Question: It was working fine yesterday but when I open my project in this morning, it showed me "Failed to complete tunnel connection". The project was created using expo and it is a fresh project (I haven't code anything at all). I have tried restarting and reopening the project several times but no luck. I'm using Manjaro Linux

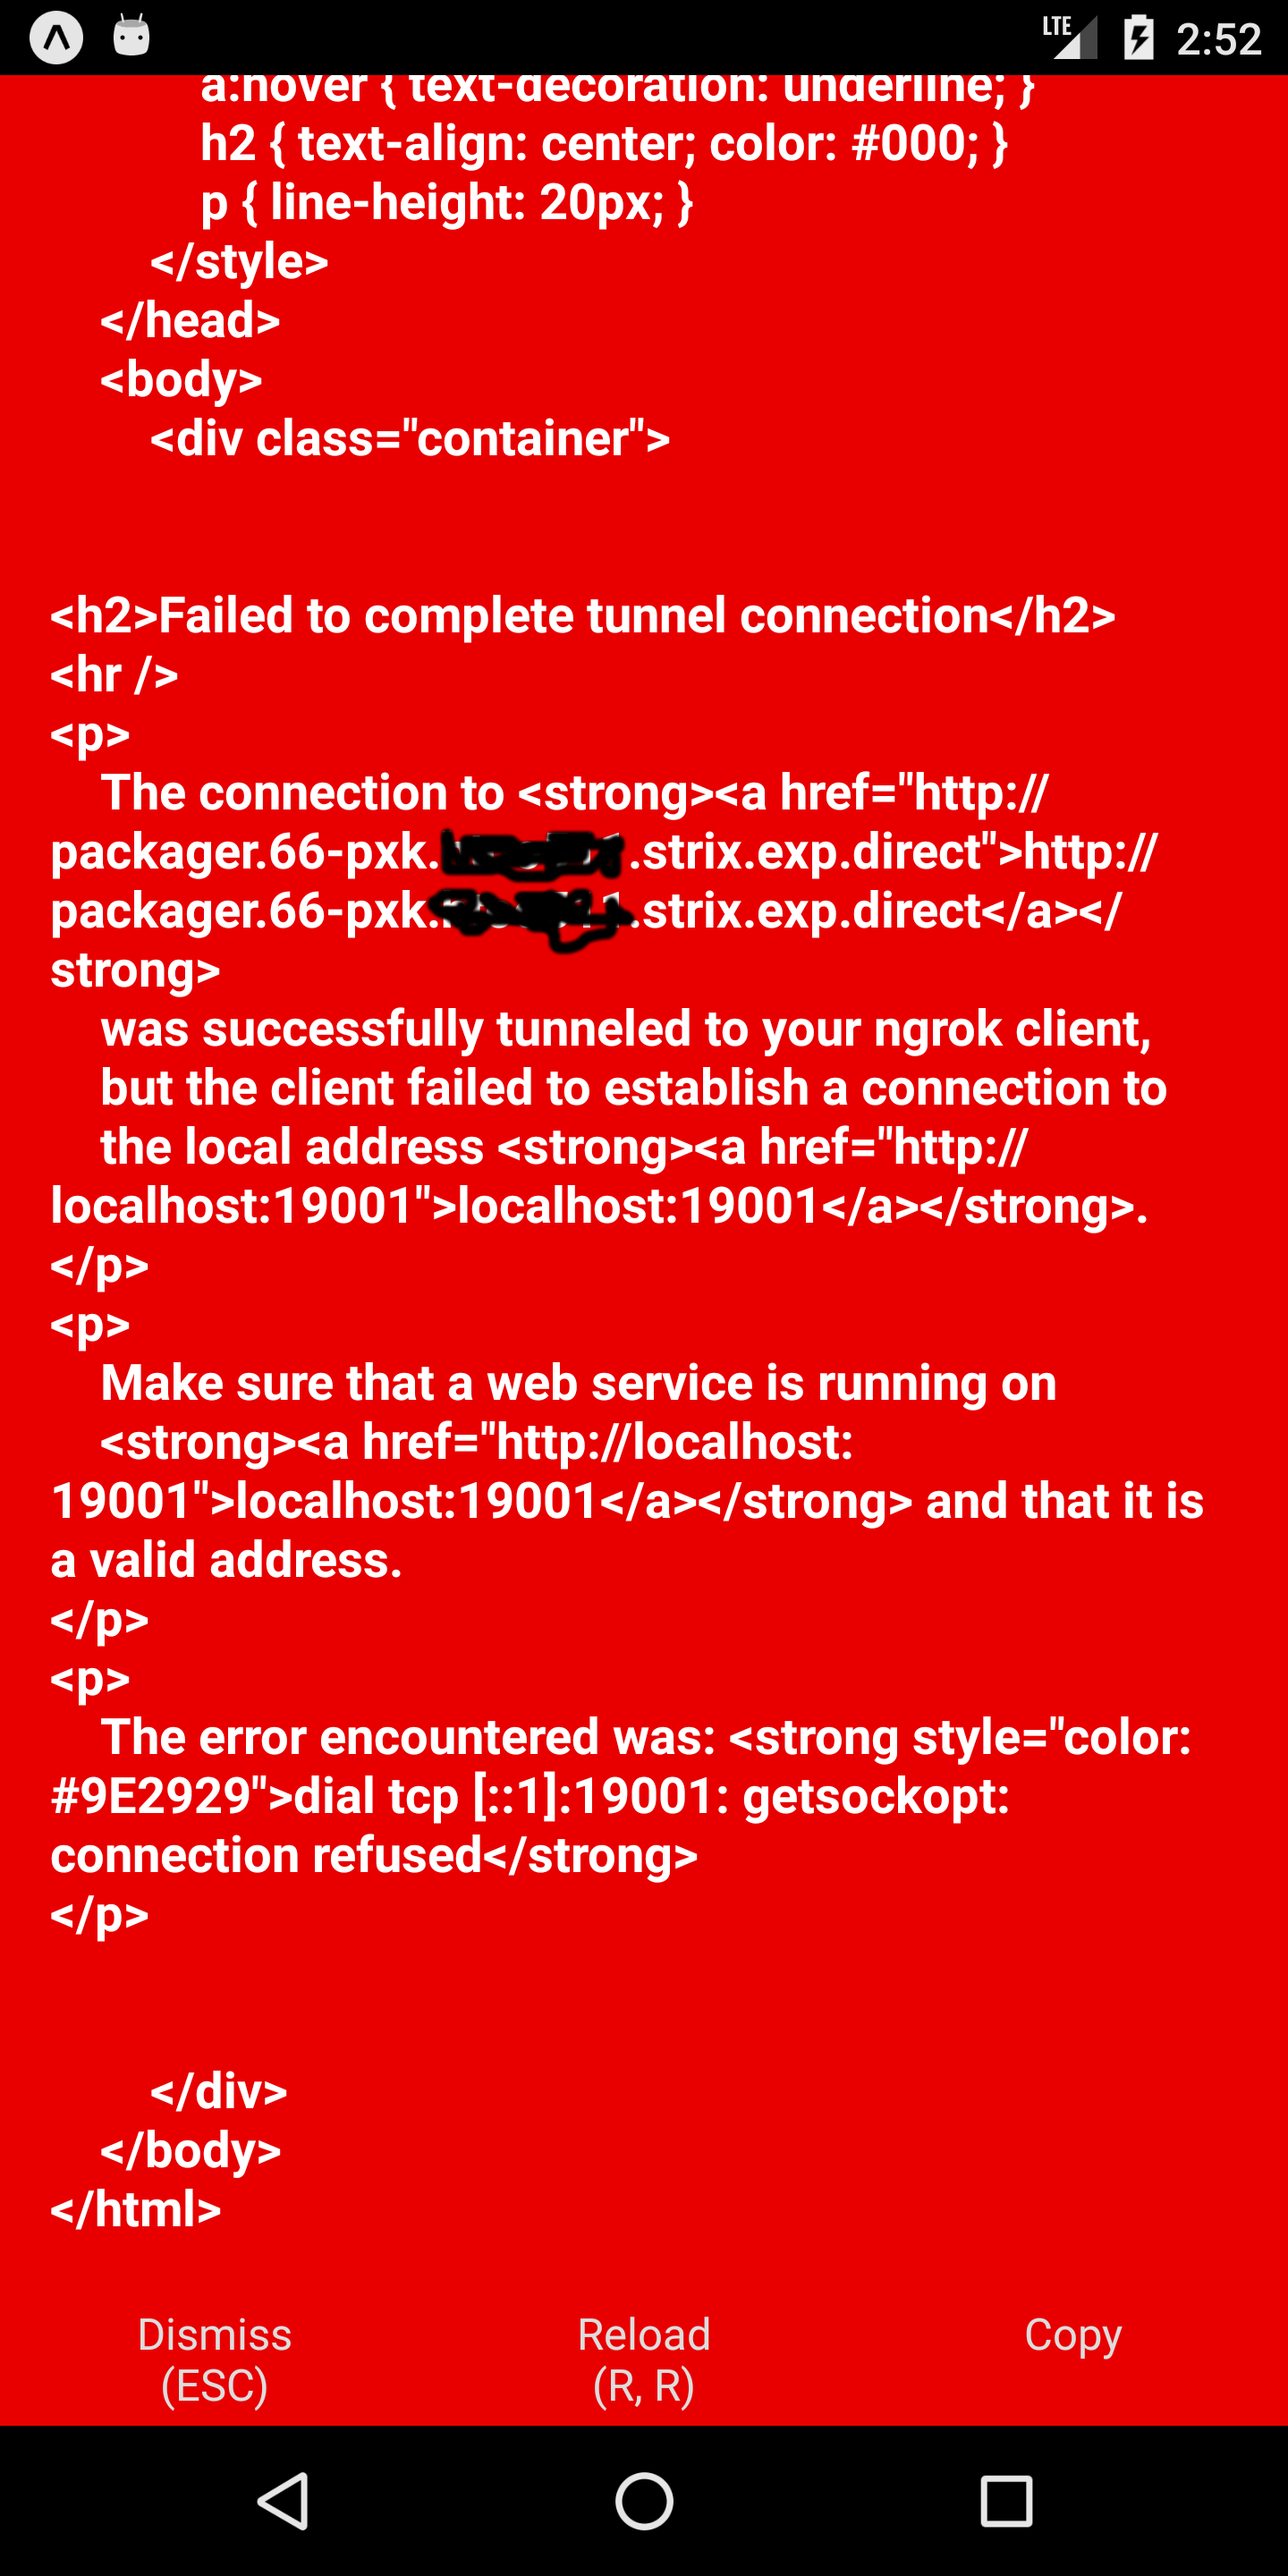
Answer: <URL>
Try to change from localhost and to tunnel or lan and the back to localhost, i have had this problem multipule times in the past and this was the solu
tion.